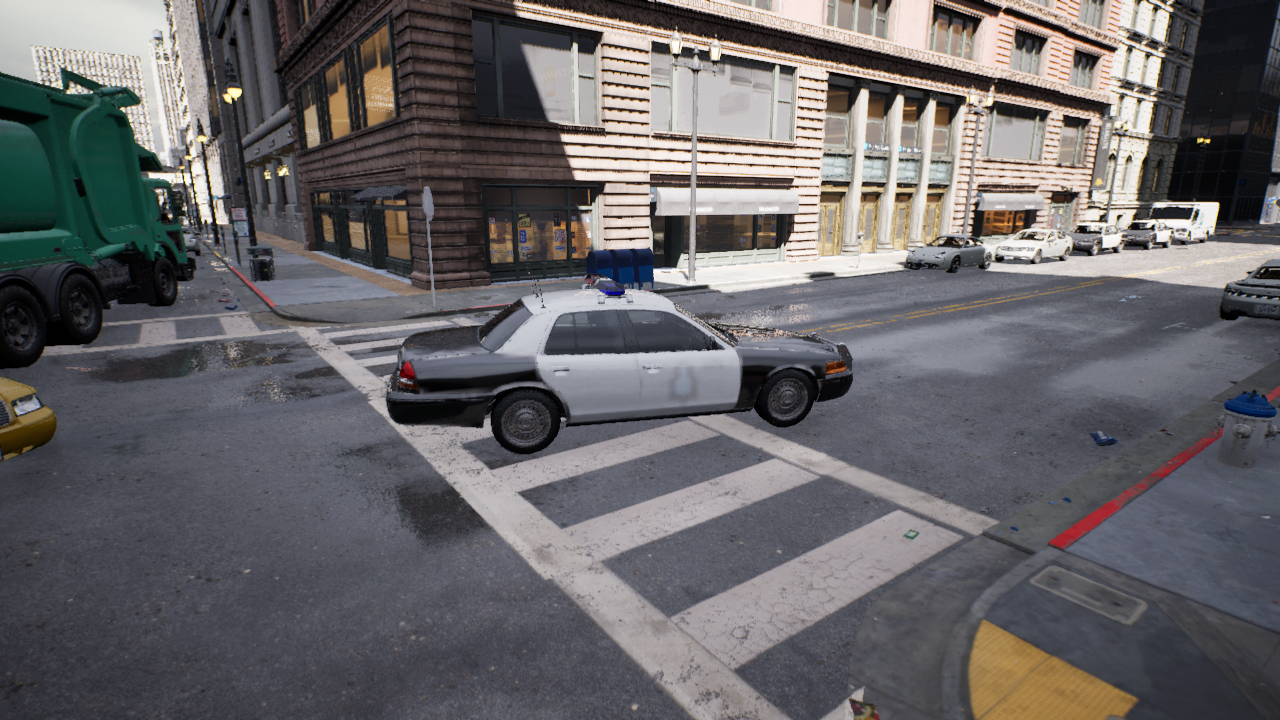
Venue: intersection
Lighting: clear day
Vehicle rig: sedan